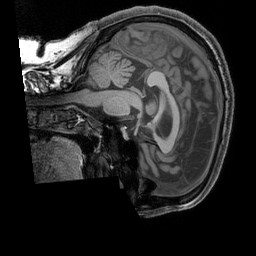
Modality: T1w
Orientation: sagittal
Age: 65
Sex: female
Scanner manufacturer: siemens
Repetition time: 2.3 s
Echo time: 0.00226 s